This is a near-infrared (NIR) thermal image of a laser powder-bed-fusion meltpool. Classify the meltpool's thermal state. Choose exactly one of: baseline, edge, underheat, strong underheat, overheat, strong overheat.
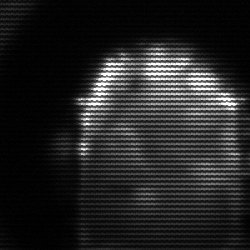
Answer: baseline